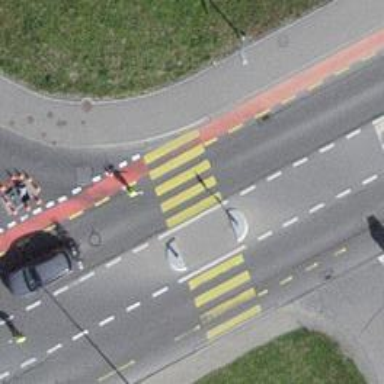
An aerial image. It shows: Marked road crossing with pedestrian island.